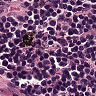
Metastatic tissue present: no